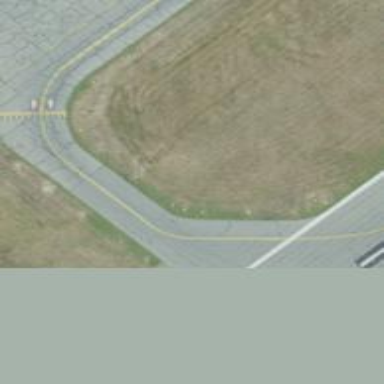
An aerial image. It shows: Asphalt taxiway in the airport.